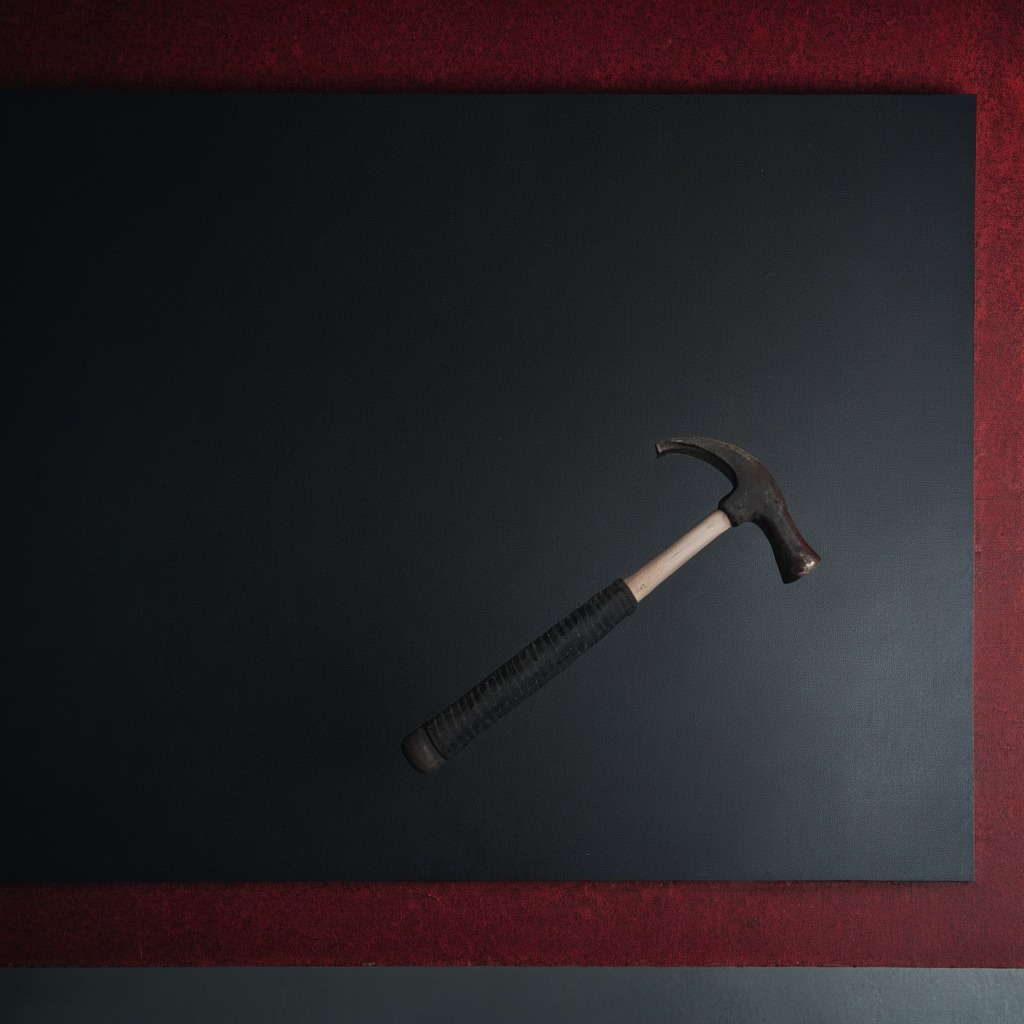
A hammer lying on a clean granite tabletop inside a workshop at night dim ambient light soft shadows worn but beneath the mat